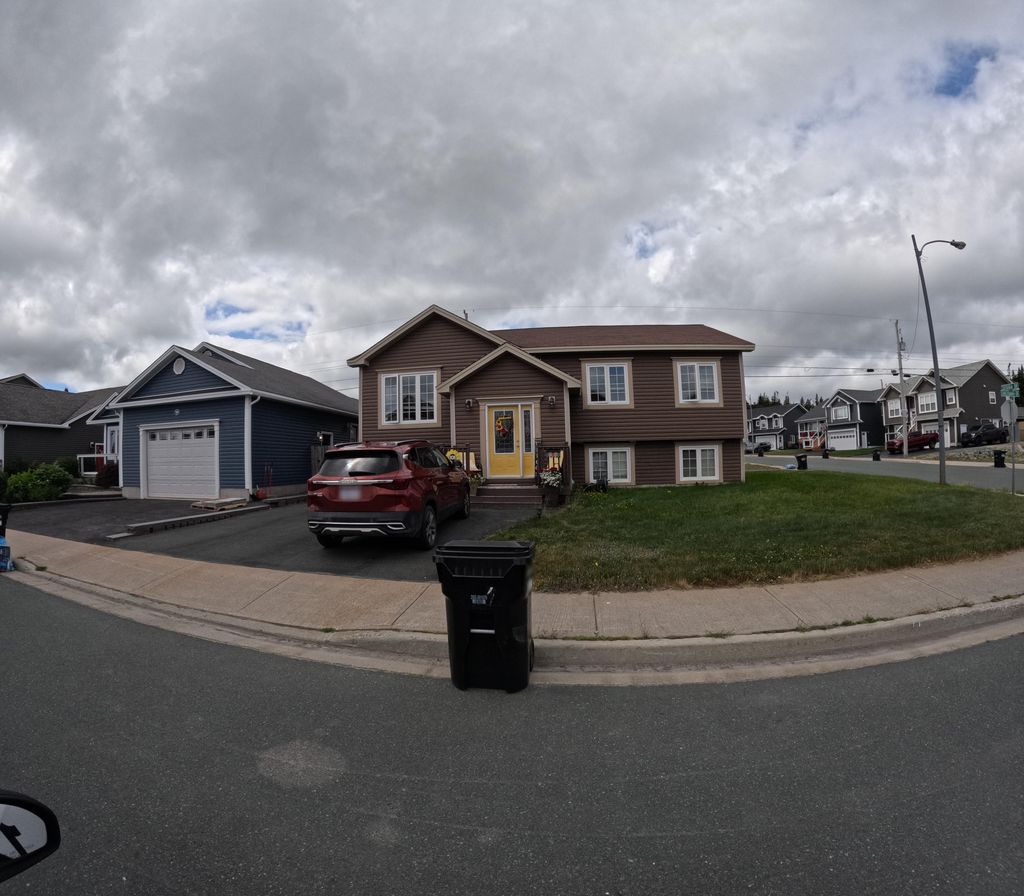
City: st_johns